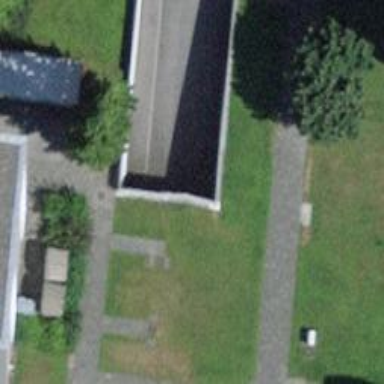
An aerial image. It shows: Parking entrance.